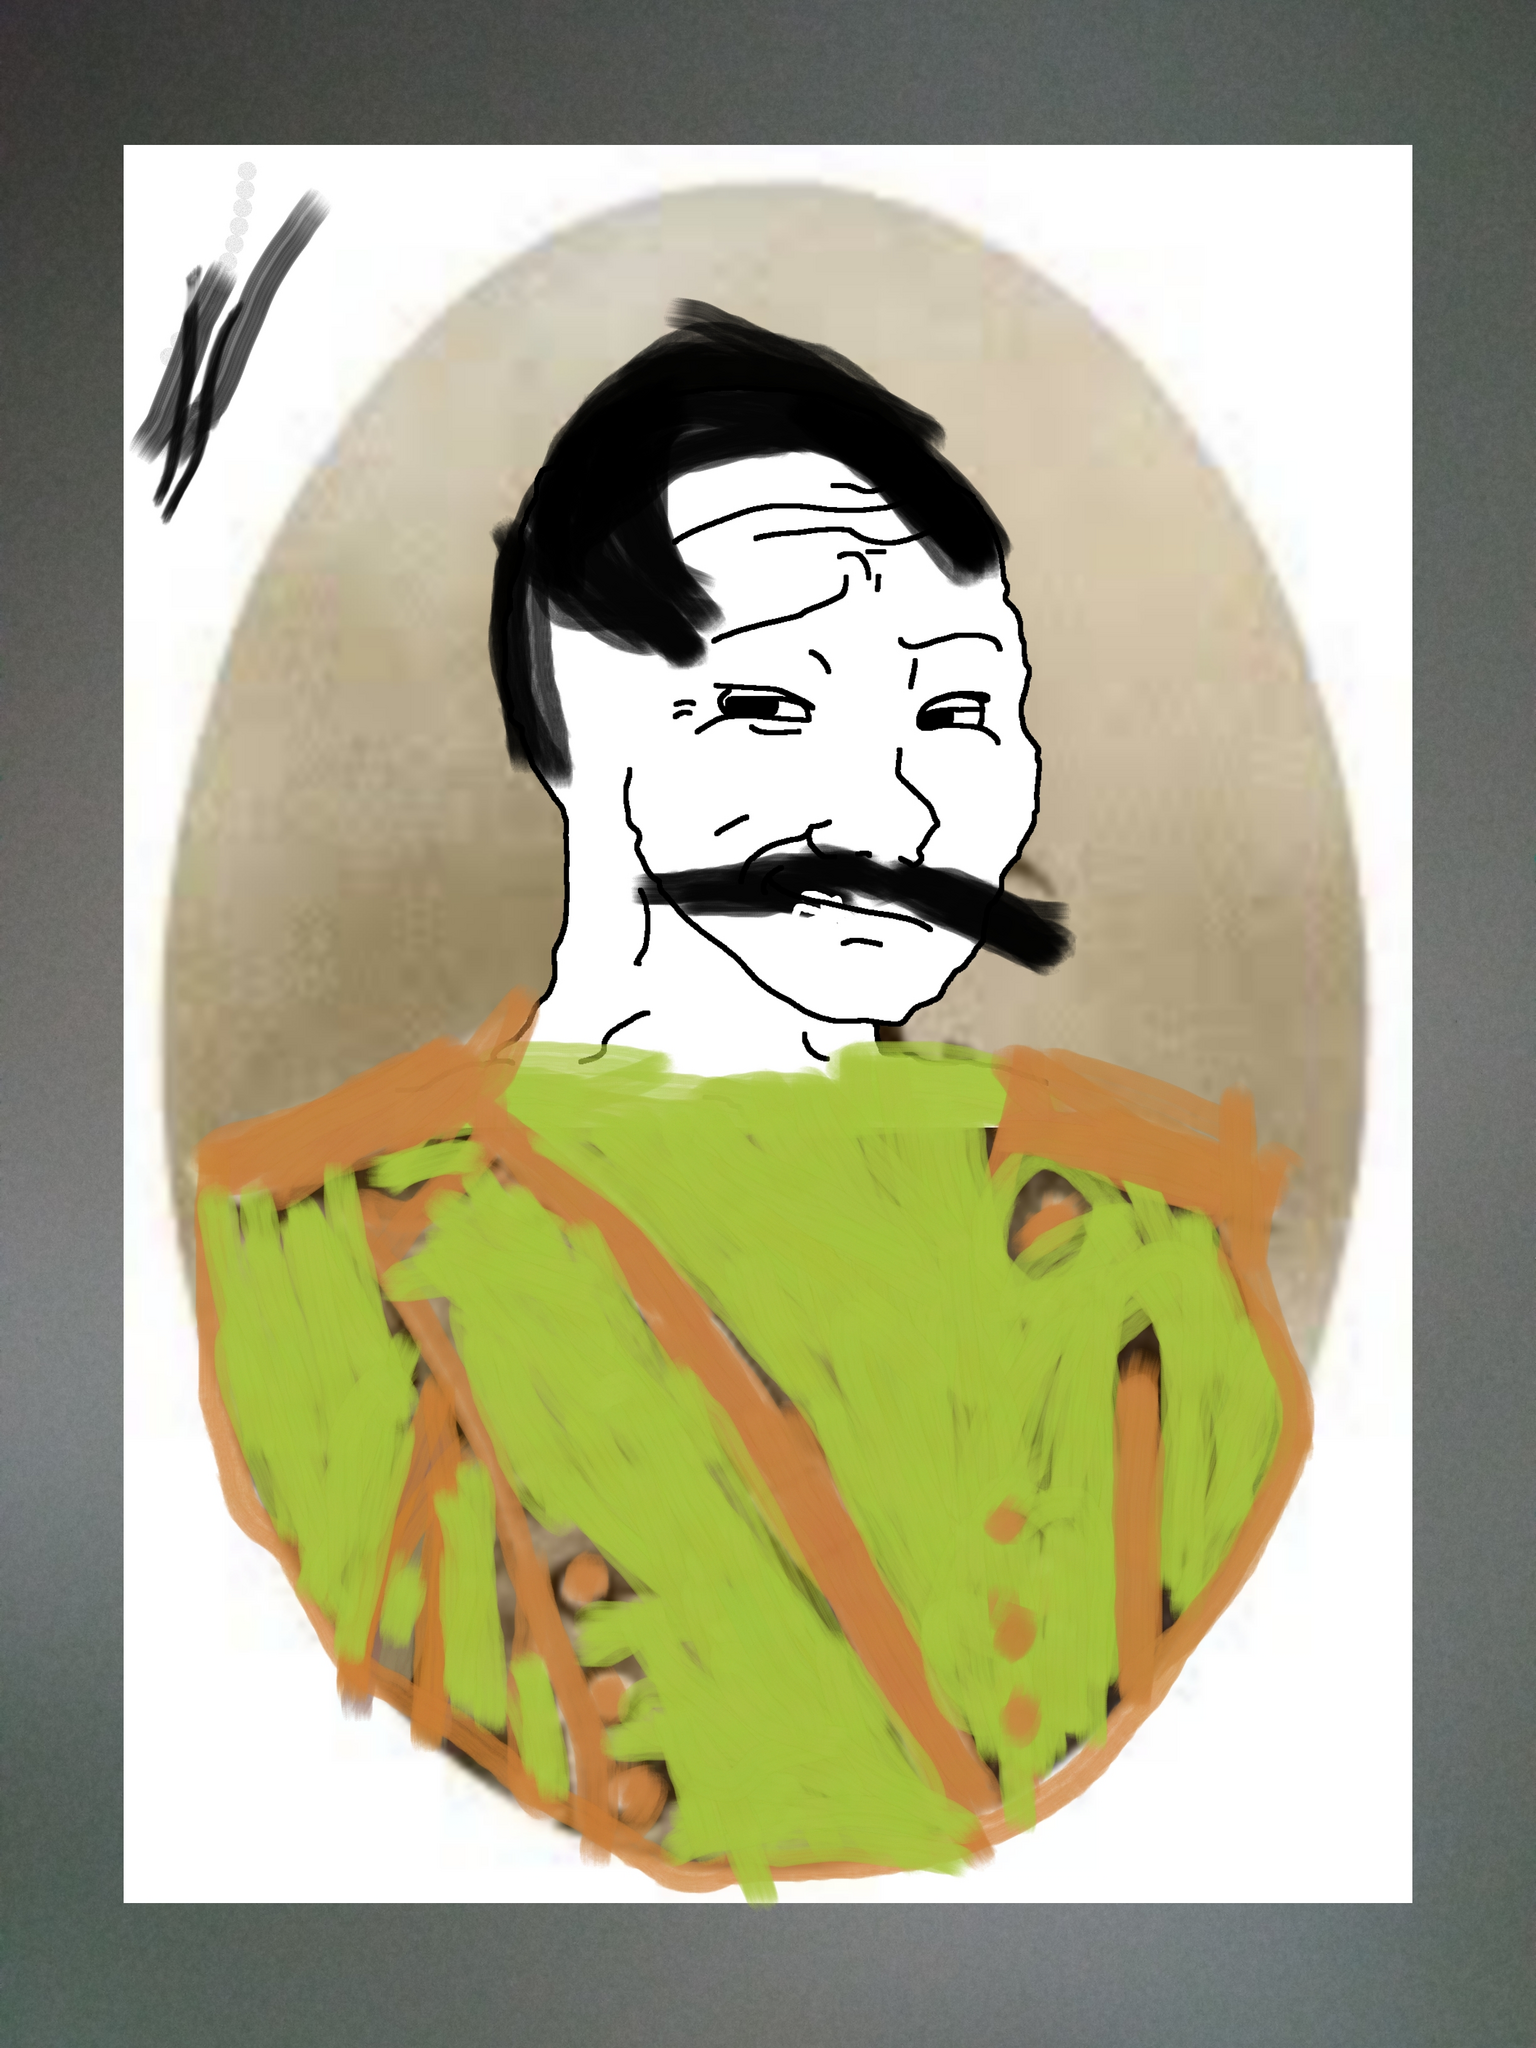
Label: 5_Wojak_with_Background